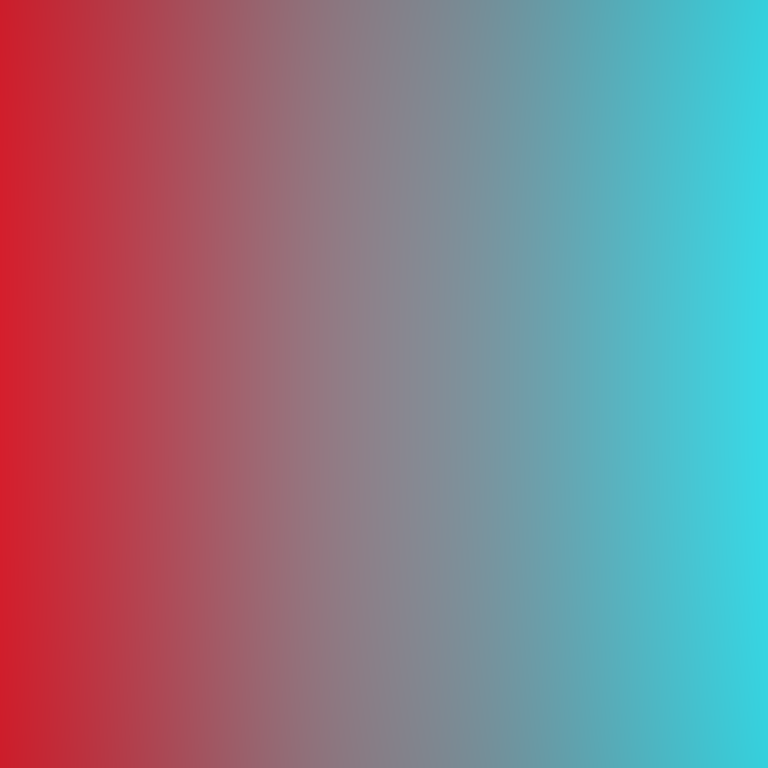
Abstract light effect, smooth gradient from deep red to bright cyan, calm atmosphere, soft blend, no room, no furniture, no objects.